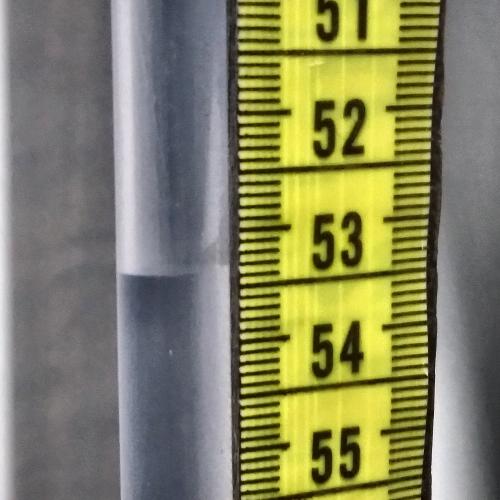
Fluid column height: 53.4 cm